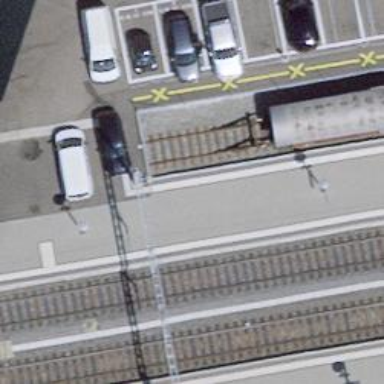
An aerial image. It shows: Railway buffer stop.